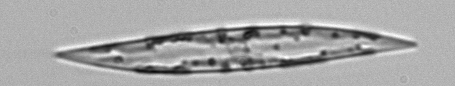
Label: Pleurosigma